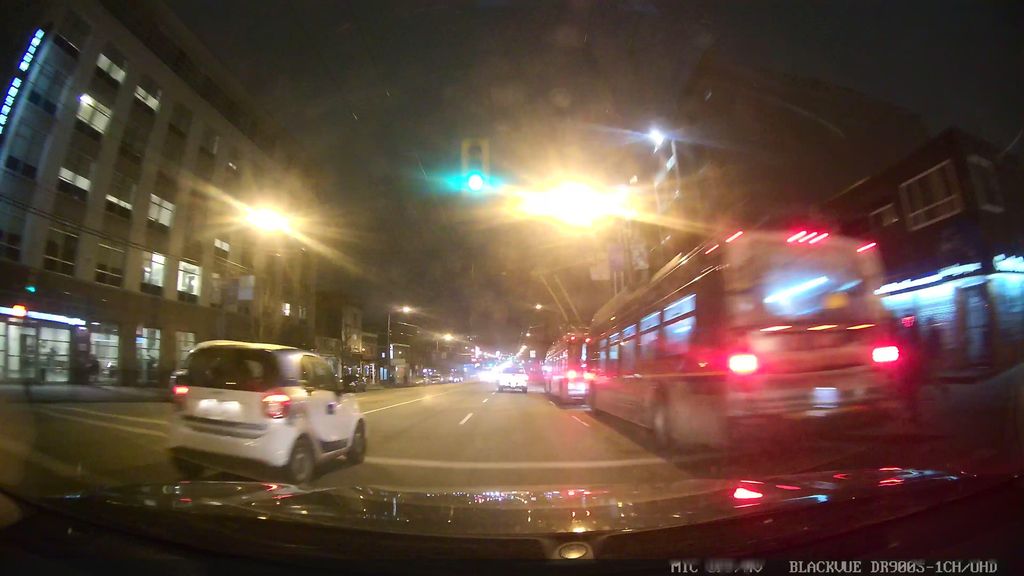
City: vancouver